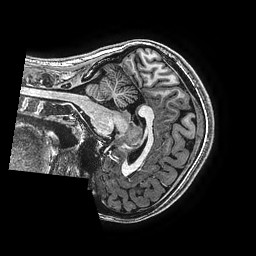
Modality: T1w
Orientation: sagittal
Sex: female
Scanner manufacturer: ge
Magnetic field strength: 3 T
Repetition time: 0.00766 s
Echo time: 0.003476 s